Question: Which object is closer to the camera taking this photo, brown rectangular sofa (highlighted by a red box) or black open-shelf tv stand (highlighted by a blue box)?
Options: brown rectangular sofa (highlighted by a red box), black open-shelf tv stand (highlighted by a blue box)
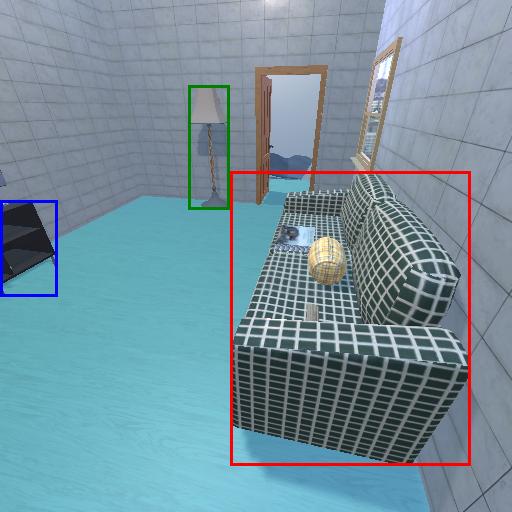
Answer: brown rectangular sofa (highlighted by a red box)